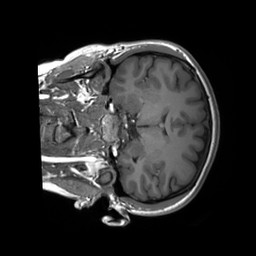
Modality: T1w
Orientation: coronal
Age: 19
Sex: female
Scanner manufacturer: siemens
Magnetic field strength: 3 T
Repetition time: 1.8 s
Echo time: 0.00232 s